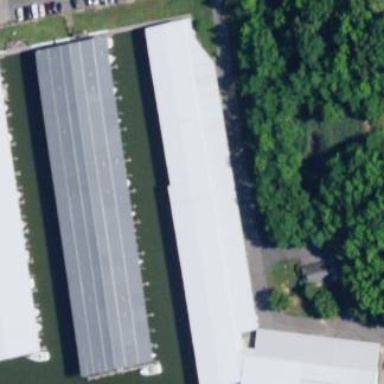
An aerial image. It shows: Boathouse building.